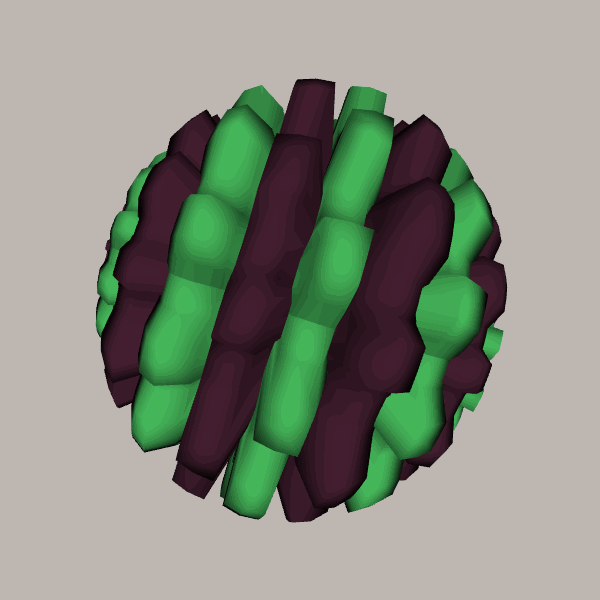
Background: light